Chest X-ray:
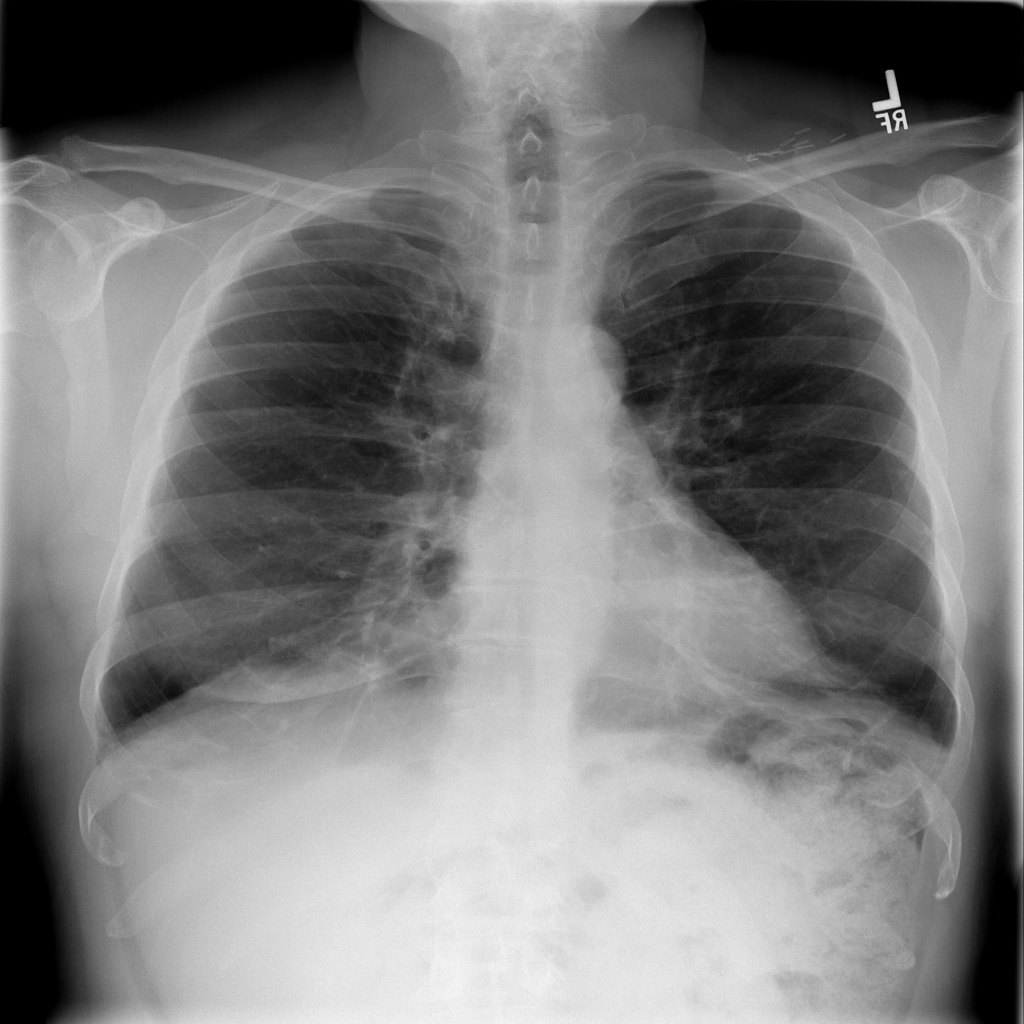
No abnormal finding: yes